Brain MRI, t2w sequence, axial 2D slice.
Patient: age 24, sex F, weight 95 kg, height 1.95 m
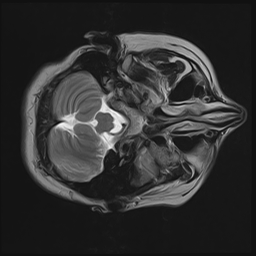